An envelope spectrum derived from a bearing vibration measurement is shown; the reference markers locate BPFO, BPFI, BSF and FTF for this bearing geometry and shaft speed. Diagnose the bearing from this image, choosing from: normal, inner_race, outer_race, ball.
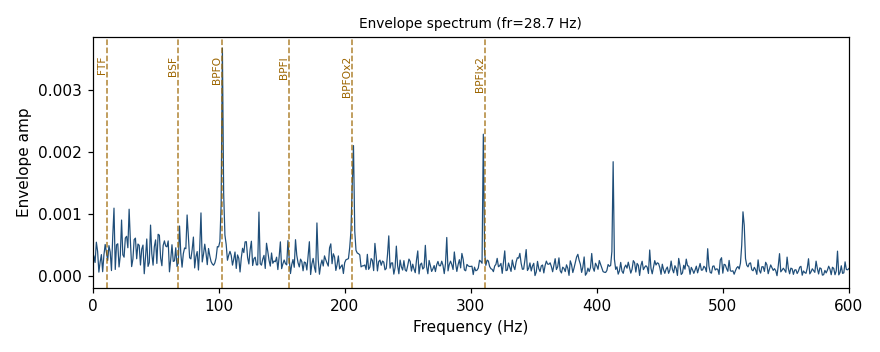
Answer: outer_race